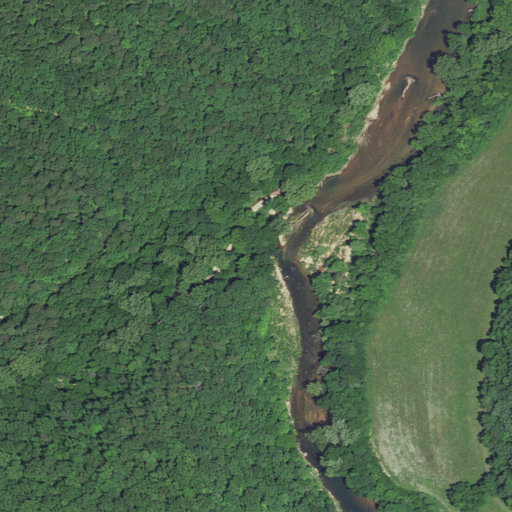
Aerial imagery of valley in Missouri named Rocky Hollow containing deciduous forest, mixed forest, grassland, pasture, and open water